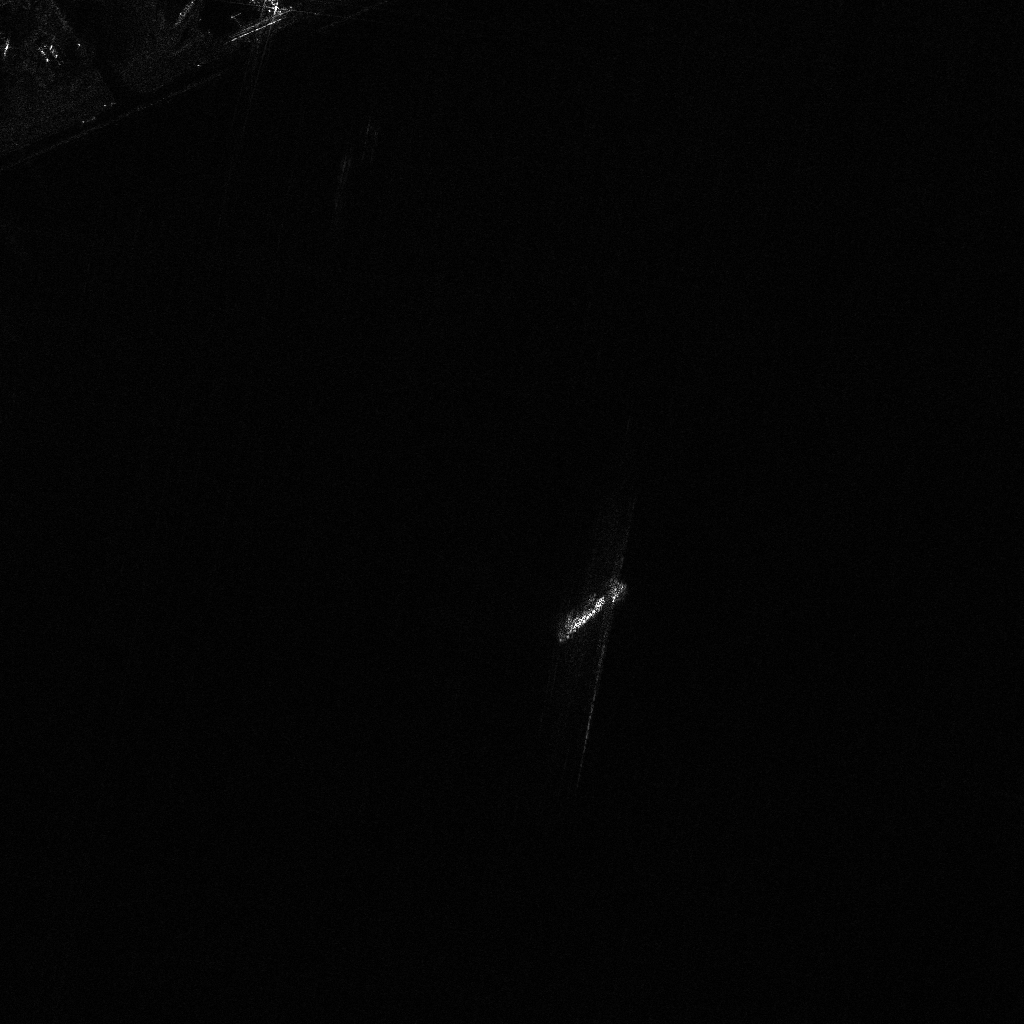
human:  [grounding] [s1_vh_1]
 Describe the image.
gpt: In the satellite image, there is  <ref>1 large container </ref> <box>[[55, 55, 58, 65, 48]]</box> located at center.